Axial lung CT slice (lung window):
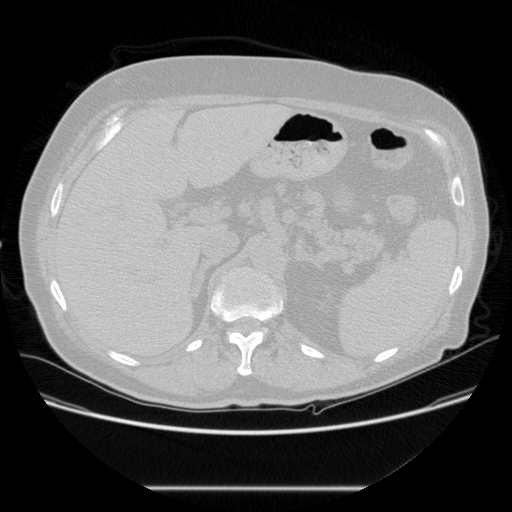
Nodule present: no